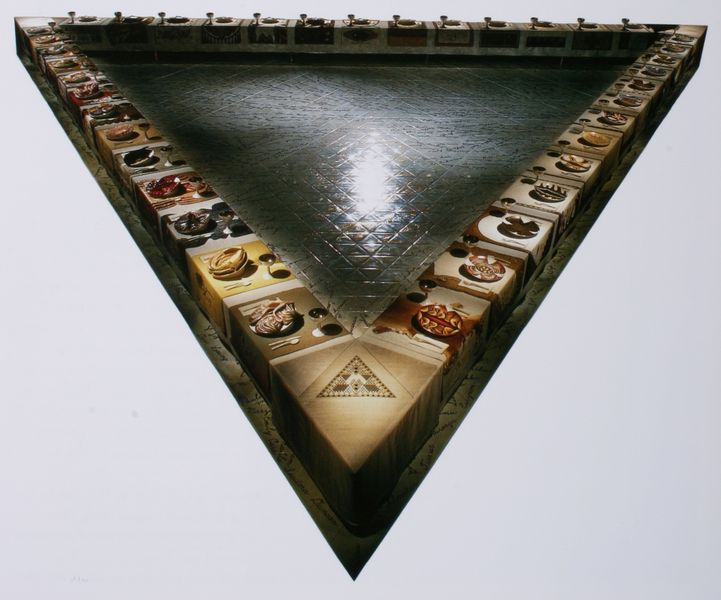
Titel: The Dinner Party
Künstler: Judy Chicago
Schlagwörter: blau, weiß, dreieck, gelb, grün, braun, glas, licht, raum, symbol, tisch, zimmer, rot, ornament, gläser, stein, teller, innenraum, tischtuch, tücher, formen, platz, essen, tafel, dekor, becher, gefäß, form, becken, geschirr, fliesen, pool, speisen, fliese, kachel, kacheln, mosaik, ecken, geometrisch, bankett, besteck, zierde, gefäße, dreiecke, objekt, geometrie, installation, anordnung, symbole, räumlich, environment, schokolade, praline